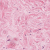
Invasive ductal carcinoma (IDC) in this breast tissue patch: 0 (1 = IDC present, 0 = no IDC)